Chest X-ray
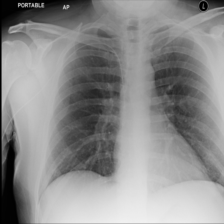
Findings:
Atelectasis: negative
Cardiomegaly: negative
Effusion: negative
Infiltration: positive
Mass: negative
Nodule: negative
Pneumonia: negative
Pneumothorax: negative
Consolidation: negative
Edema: negative
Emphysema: negative
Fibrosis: negative
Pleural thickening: negative
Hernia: negative